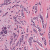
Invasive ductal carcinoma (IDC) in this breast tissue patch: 1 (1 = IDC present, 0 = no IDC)